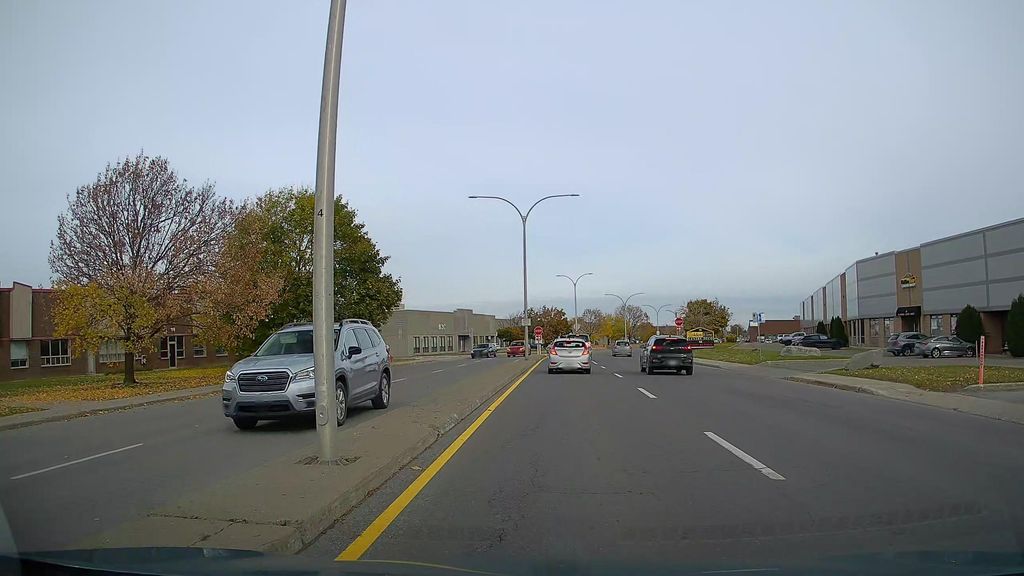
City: montreal